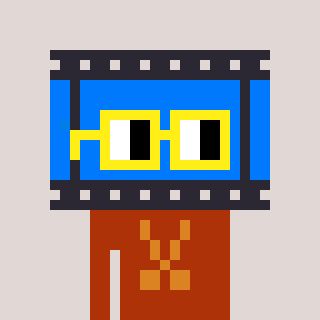
a pixel art character with square yellow glasses, a film strip-shaped head and a hotbrown-colored body on a warm background